Question: I am wondering how can I make 'findpeak' function detect the negative peaks not the positive ones, it detects the red peaks shown in the figure below and I need to detect the blue ones .. any ideas??
Many Thanks.

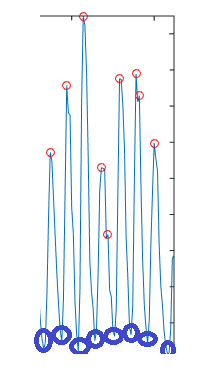
Answer: As mentioned, you have to use '-data'.
Here is an example,
'''
x = 0 : 1e-3 : 5*pi;
t = (0 : length(x)-1)*1e-3;
y = sin(x);
[p l] = findpeaks(y);
plot(t,y);hold on
plot(t(l),p,'ko','MarkerFaceColor','g');
[pn ln] = findpeaks(-y);
plot(t(ln),-pn,'ko','MarkerFaceColor','r');
'''
gives,